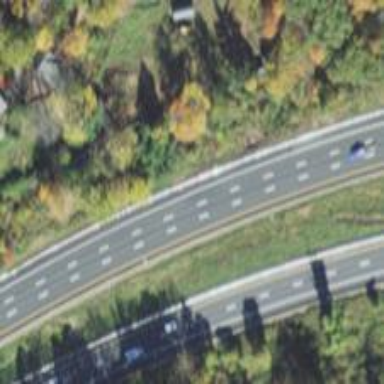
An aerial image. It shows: View of motorway.